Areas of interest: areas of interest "Transportation stations"
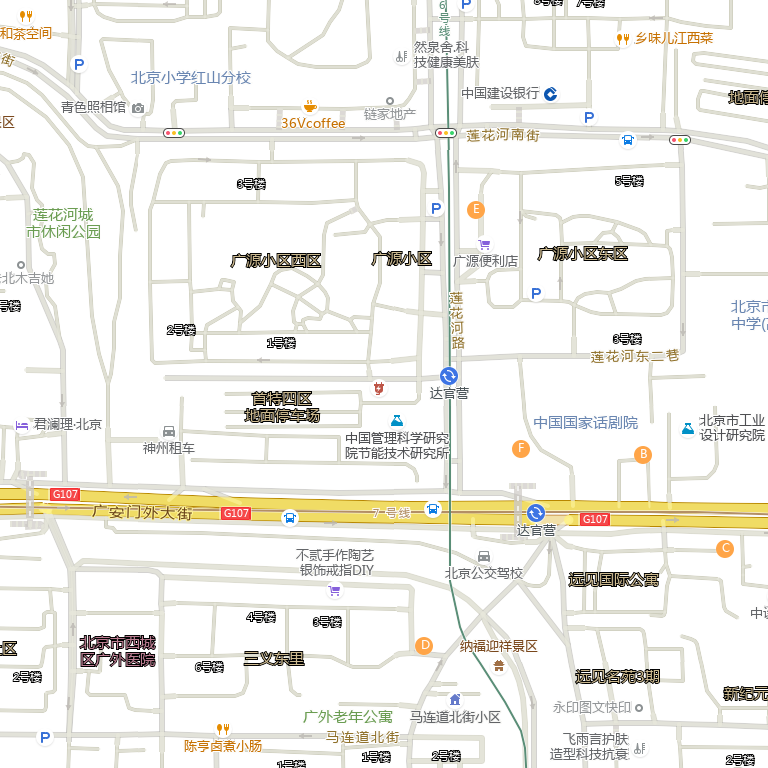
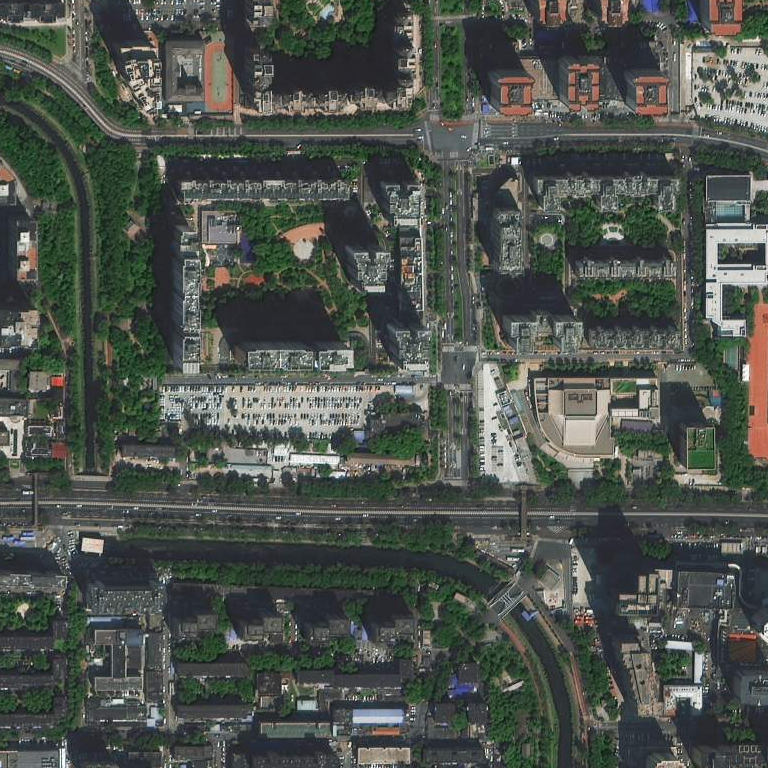